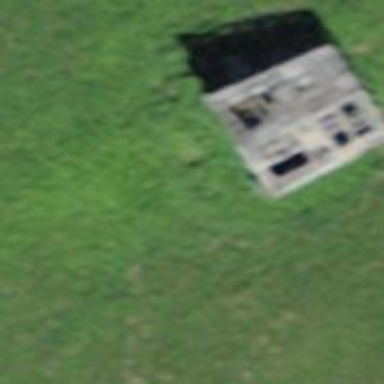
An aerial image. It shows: Shed.